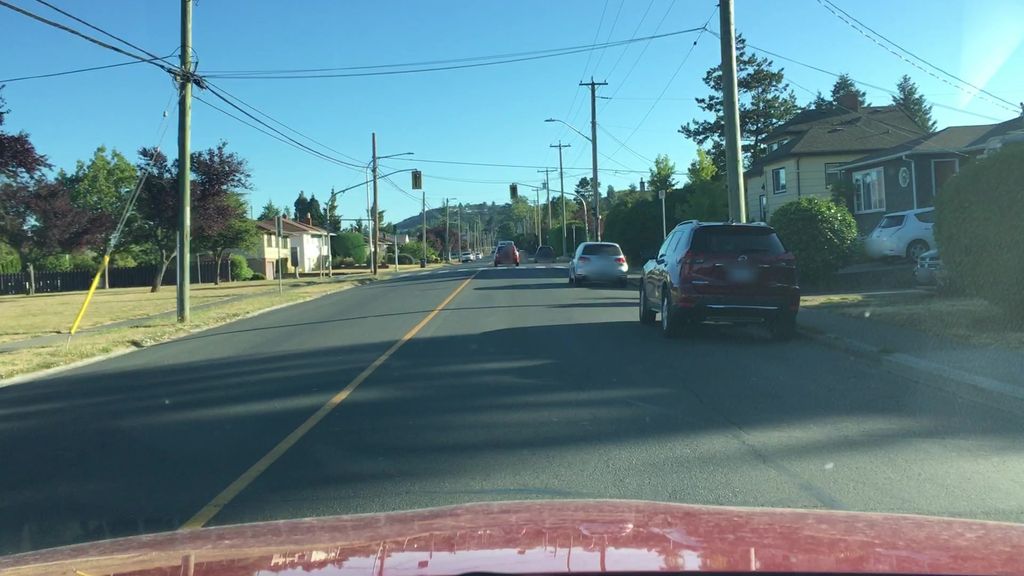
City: victoria